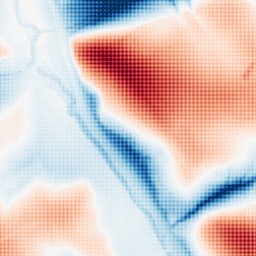
Category: classical
Decomposition family: gaussian_anisotropic
Decomposition parameters: sigma_x: 10
sigma_y: 50
Upsampling method: sinc_hamming
Upsampling parameters: scale: 4
kernel_size: 4
Upsampling scale: 4